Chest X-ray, PA view. Patient: 18 years old, sex M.
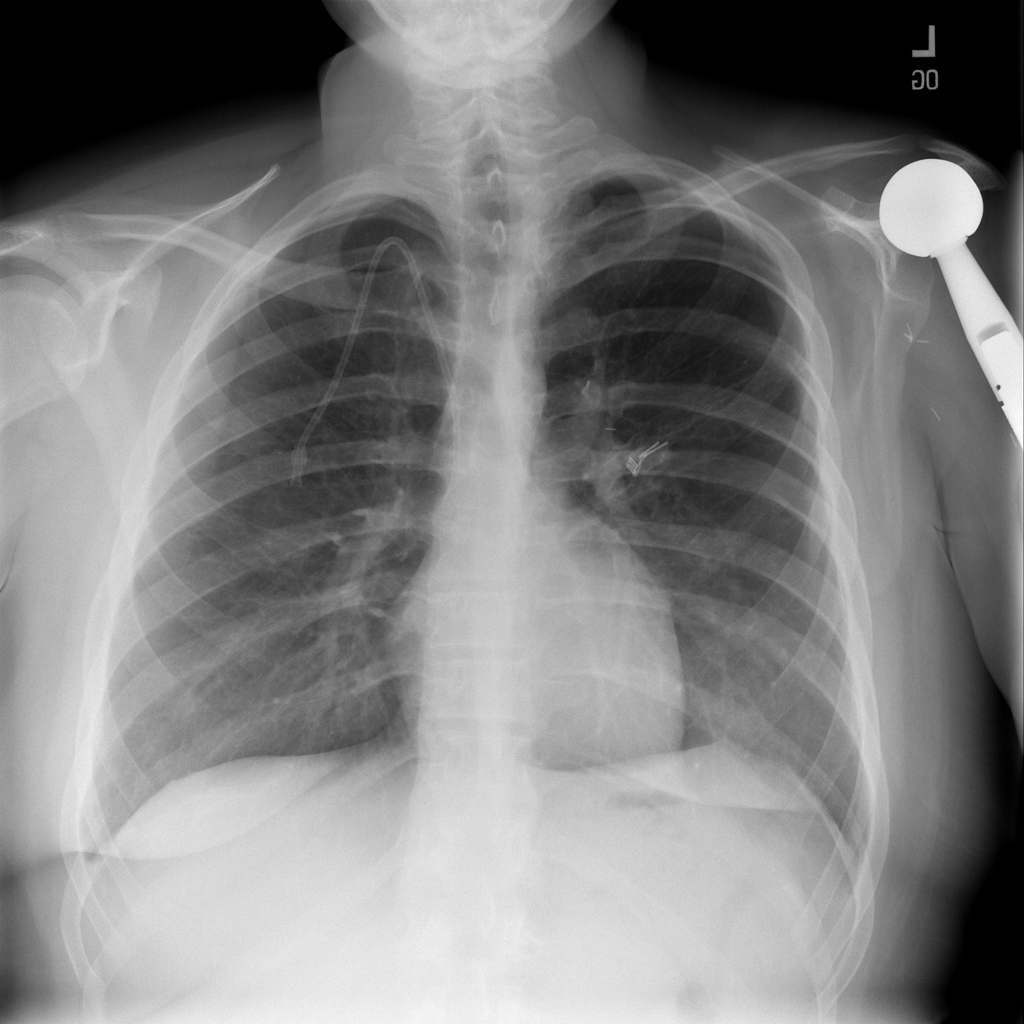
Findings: No Finding